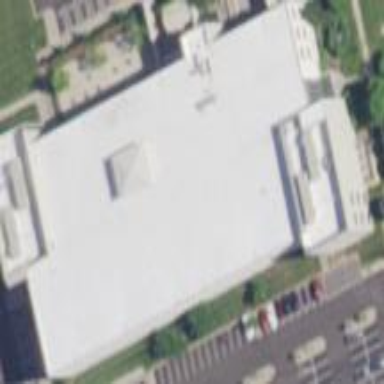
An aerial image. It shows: Building.